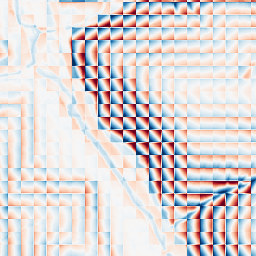
Category: wavelet
Decomposition family: wavelet_biorthogonal
Decomposition parameters: wavelet: bior1.3
level: 4
Upsampling method: cubic_catmull_rom
Upsampling parameters: scale: 2
Upsampling scale: 2